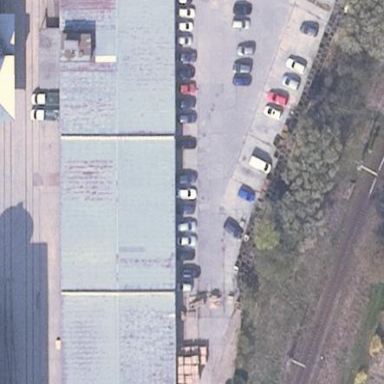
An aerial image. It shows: Industrial building.